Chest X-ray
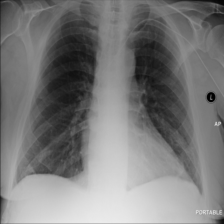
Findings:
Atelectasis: negative
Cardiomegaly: negative
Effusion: negative
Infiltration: negative
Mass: negative
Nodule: negative
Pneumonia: negative
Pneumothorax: negative
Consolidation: negative
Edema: negative
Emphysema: negative
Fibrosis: negative
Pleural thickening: negative
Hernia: negative